Interaction volume radius: 10 \u00c5
Interaction volume height: 20 \u00c5
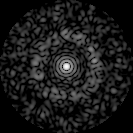
Disorder parameter: 0.8363